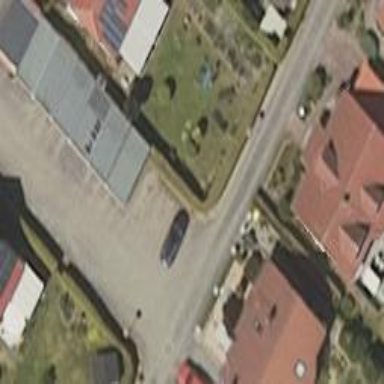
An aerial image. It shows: Garage.